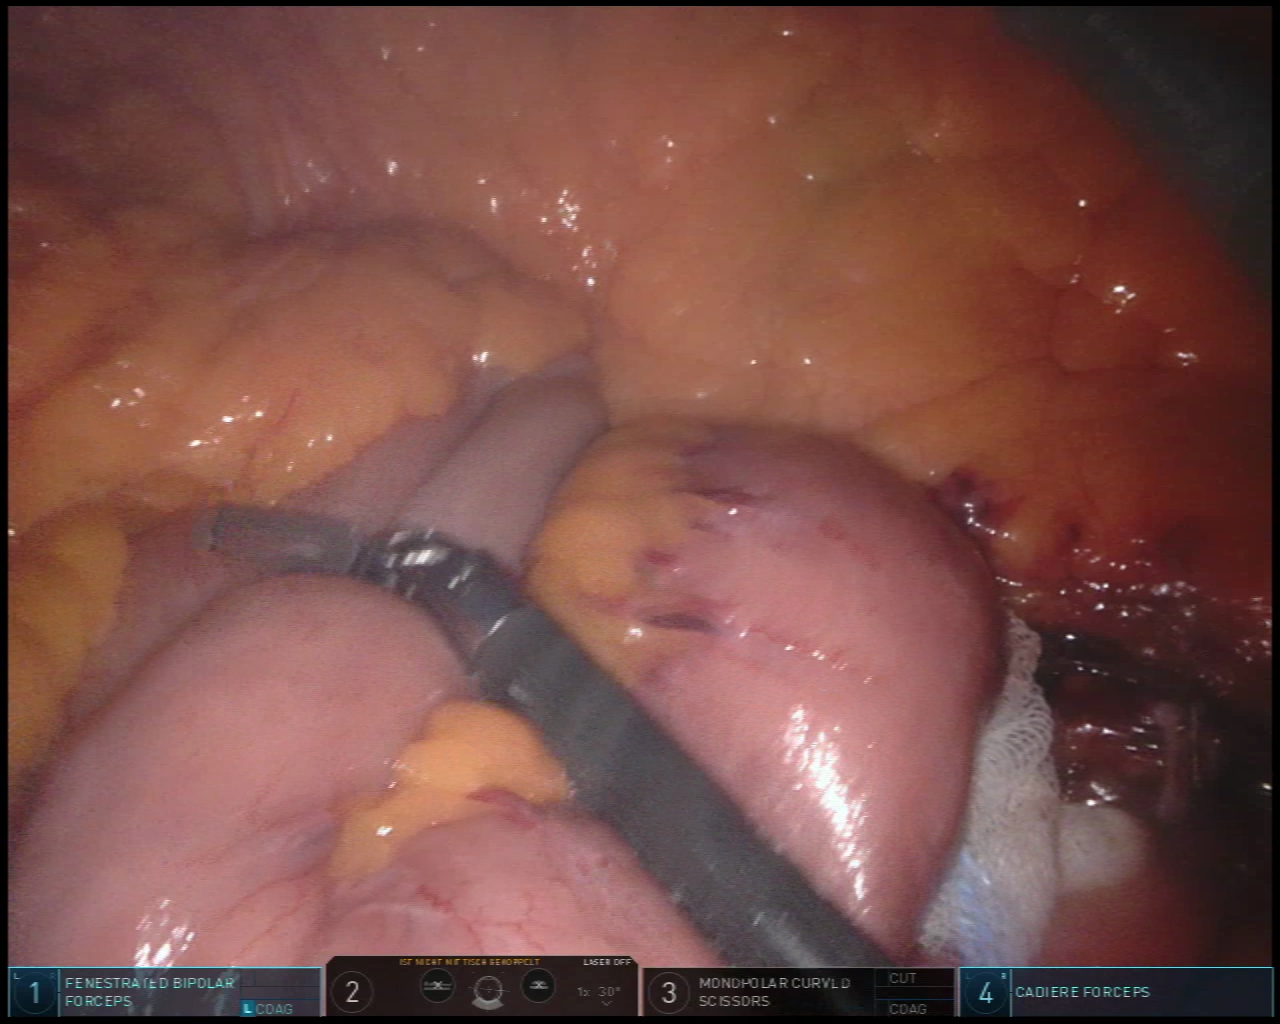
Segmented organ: small_intestine
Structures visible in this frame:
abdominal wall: no
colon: no
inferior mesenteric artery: no
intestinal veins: no
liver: no
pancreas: no
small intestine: yes
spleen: no
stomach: no
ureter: no
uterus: no
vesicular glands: no